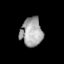
Tissue: lung
Cell type: Epithelial cells
Senescence score: 0.1672
Nuclear area (px): 610
Mean DAPI intensity: 165.021